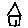
Label: house